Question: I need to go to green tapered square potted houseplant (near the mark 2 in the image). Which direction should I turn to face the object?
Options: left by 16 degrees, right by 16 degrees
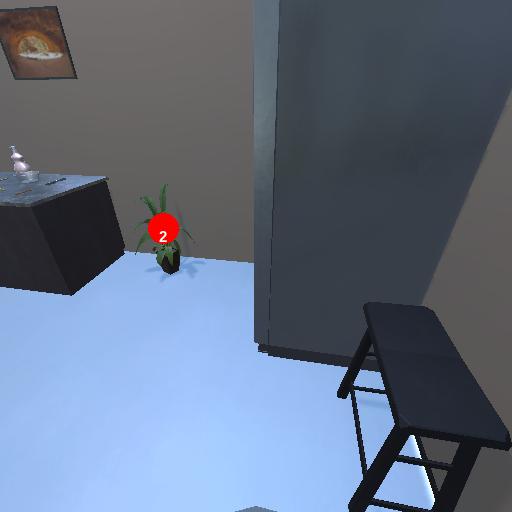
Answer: left by 16 degrees